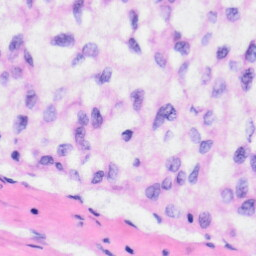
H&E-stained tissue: Liver